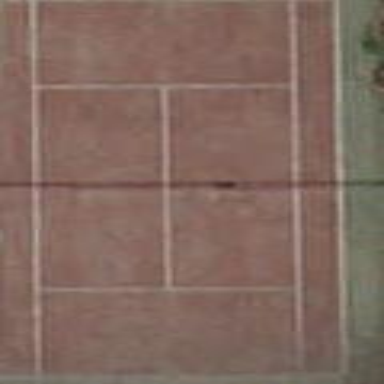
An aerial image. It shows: Tennis court on pitch designated for leisure land.